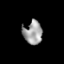
Tissue: lung
Cell type: Epithelial cells
Senescence score: 0.2067
Nuclear area (px): 434
Mean DAPI intensity: 156.177